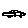
Label: car